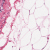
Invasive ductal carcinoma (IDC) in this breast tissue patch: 0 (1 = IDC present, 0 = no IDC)